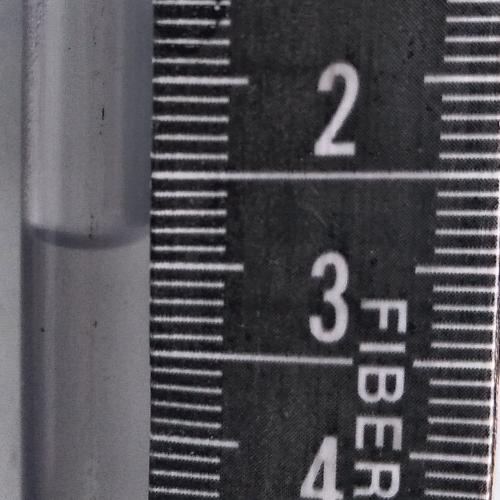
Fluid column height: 2.9 cm